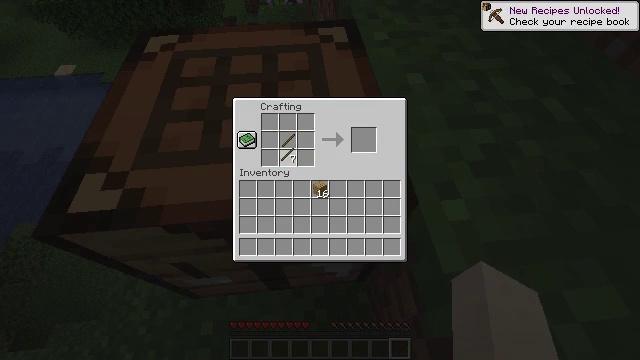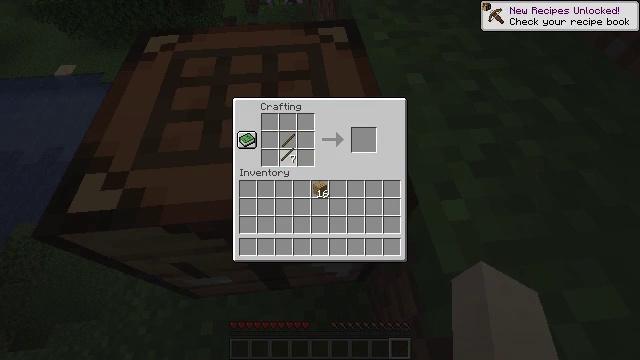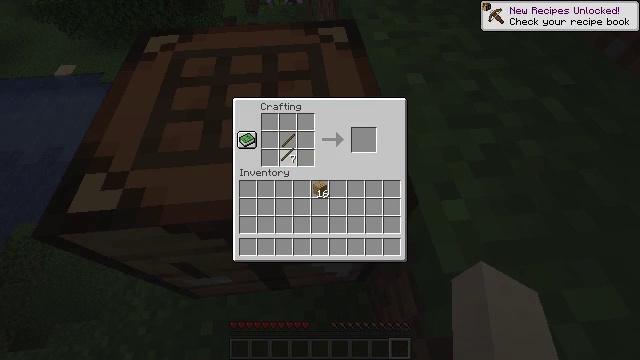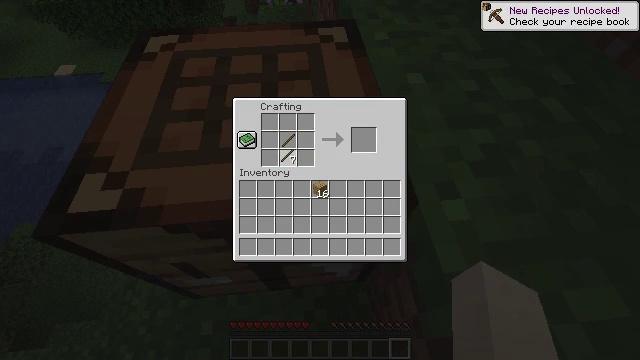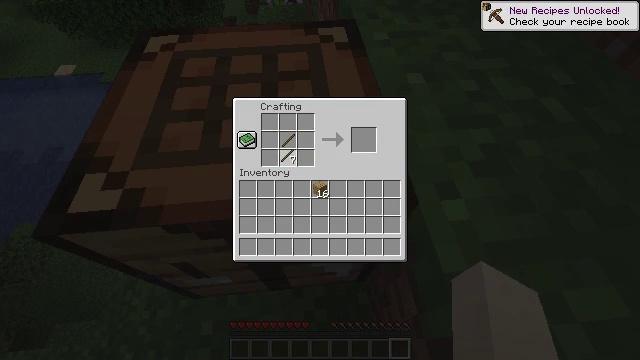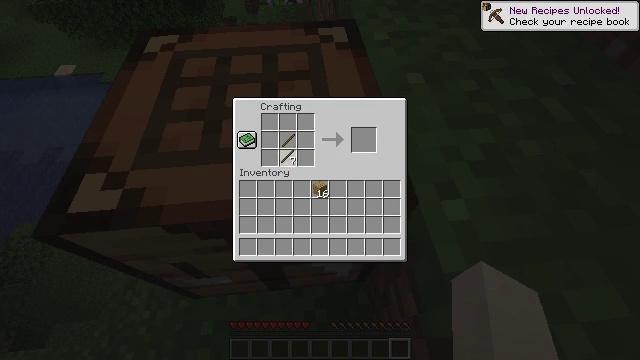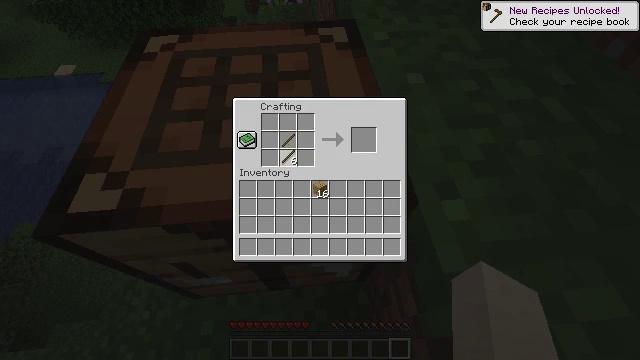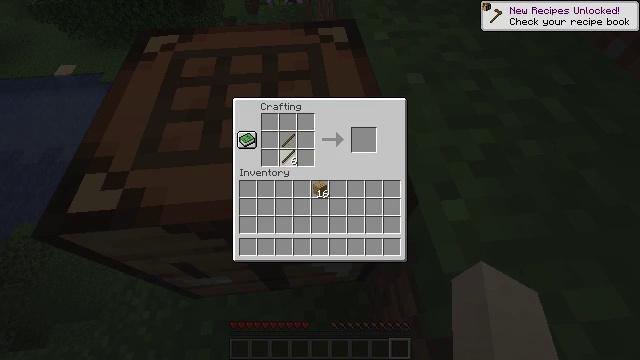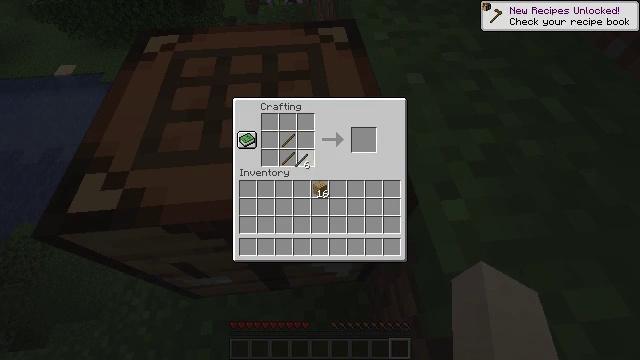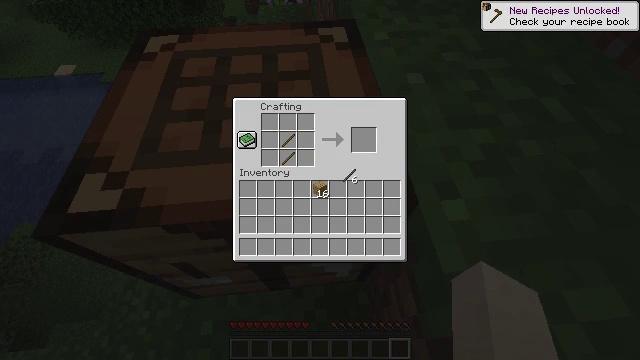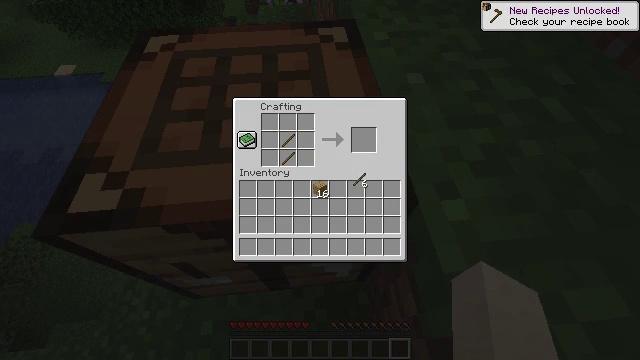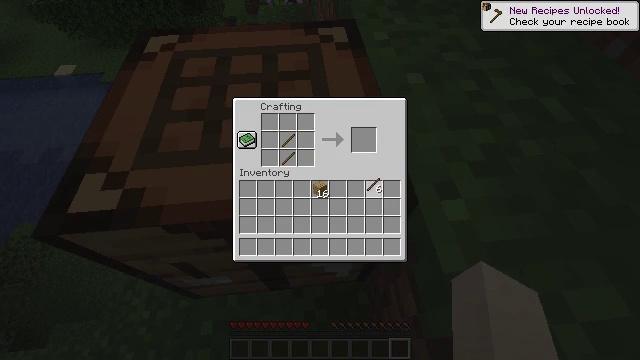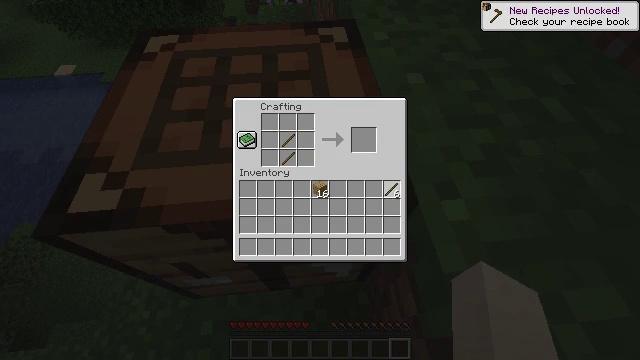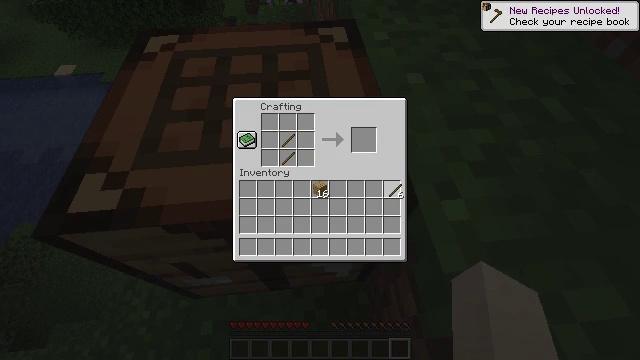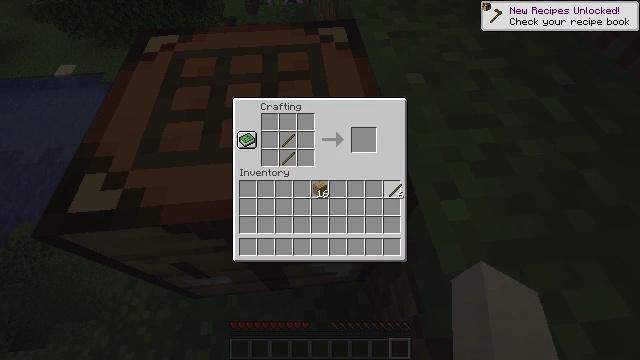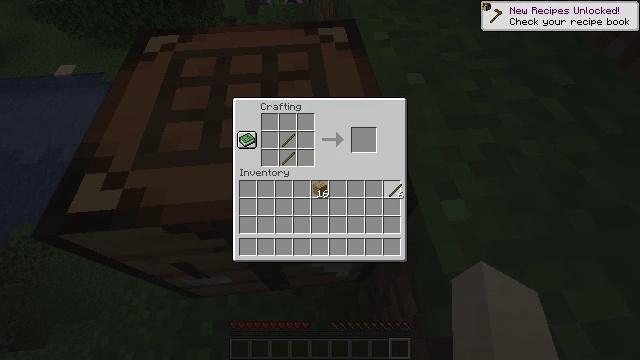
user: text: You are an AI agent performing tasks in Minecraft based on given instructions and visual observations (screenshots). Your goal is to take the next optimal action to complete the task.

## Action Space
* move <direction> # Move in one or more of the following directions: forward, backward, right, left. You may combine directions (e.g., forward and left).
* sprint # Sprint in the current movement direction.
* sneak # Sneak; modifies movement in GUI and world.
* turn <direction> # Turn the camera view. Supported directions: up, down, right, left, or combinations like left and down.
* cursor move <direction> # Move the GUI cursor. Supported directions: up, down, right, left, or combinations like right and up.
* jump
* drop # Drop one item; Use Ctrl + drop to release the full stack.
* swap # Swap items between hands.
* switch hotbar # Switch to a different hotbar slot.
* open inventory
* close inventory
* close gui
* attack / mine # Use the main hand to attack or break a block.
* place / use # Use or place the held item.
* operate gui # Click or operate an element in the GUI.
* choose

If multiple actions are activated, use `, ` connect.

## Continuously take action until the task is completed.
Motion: motion action
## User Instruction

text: Open the crafting grid to craft a wooden pickaxe.
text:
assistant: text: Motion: no_op
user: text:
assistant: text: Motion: no_op
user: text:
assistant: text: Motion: no_op
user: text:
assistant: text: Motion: choose
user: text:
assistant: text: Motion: choose
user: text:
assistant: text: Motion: no_op
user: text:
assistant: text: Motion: no_op
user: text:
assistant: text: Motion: cursor move right
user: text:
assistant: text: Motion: cursor move right and down
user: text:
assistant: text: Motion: cursor move right
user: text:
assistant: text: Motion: cursor move right
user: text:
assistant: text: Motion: cursor move right
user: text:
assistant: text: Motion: no_op
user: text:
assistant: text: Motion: no_op
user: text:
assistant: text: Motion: operate gui
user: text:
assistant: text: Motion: operate gui
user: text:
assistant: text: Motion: operate gui
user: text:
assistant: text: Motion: no_op
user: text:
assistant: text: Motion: no_op
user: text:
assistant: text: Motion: cursor move left
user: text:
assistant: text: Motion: no_op
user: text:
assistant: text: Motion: no_op
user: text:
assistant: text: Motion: cursor move left
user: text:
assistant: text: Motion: cursor move left
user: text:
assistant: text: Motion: no_op
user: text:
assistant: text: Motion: no_op
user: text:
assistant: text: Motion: operate gui
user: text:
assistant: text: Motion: cursor move up, operate gui
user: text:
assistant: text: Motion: cursor move up
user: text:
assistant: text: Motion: cursor move left and up